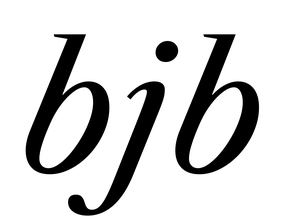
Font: LibreCaslonText-Italic_Italic